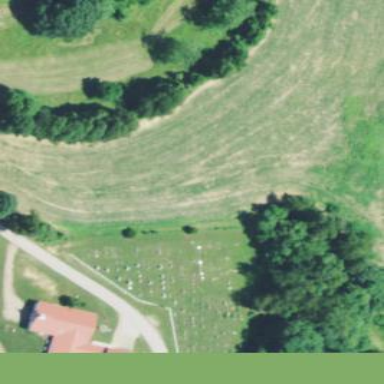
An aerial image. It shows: Cemetery.